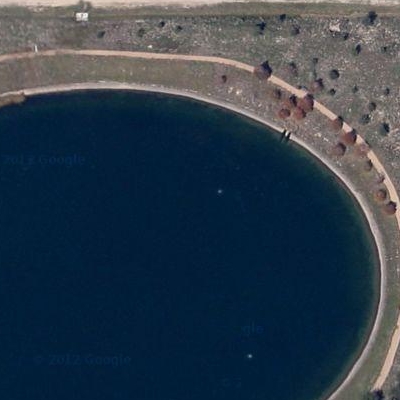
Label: dRiverLake